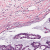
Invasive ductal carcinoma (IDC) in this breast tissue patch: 1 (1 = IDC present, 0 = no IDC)